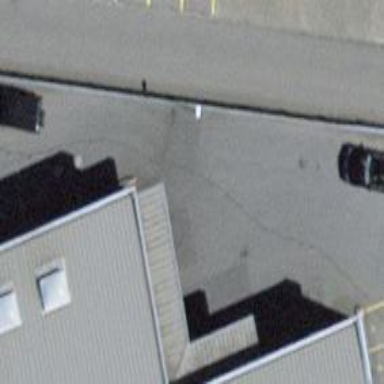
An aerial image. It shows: View of roof of building.